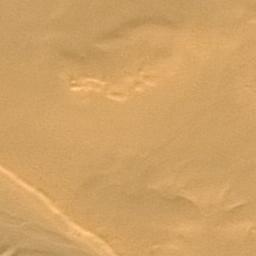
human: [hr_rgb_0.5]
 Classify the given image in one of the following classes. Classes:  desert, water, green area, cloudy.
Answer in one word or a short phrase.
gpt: desert